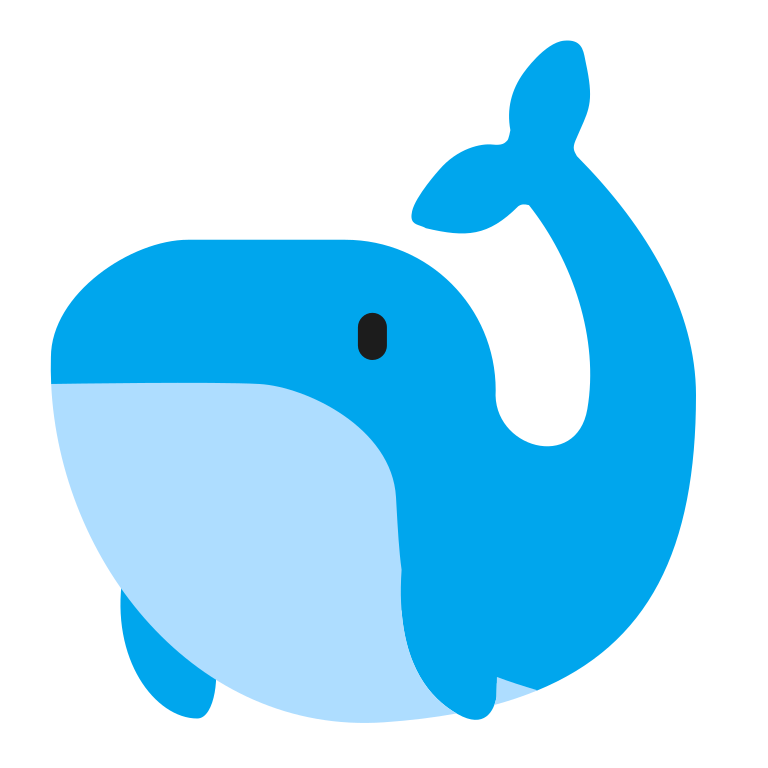
whale flat